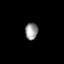
Tissue: prostate
Cell type: Fibroblasts
Senescence score: 0.7662
Nuclear area (px): 210
Mean DAPI intensity: 149.033